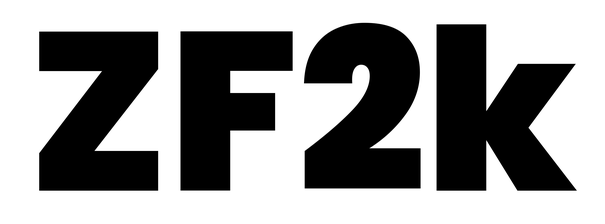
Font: Poppins-Black